Question: after clicking link button, Modal popUp appears with Iframe which has a login page. Every thing is ok until this. But after write UserName and password i response redirect target page. But Target page gives me server error: Login.aspx to Target.aspx page return me below error...

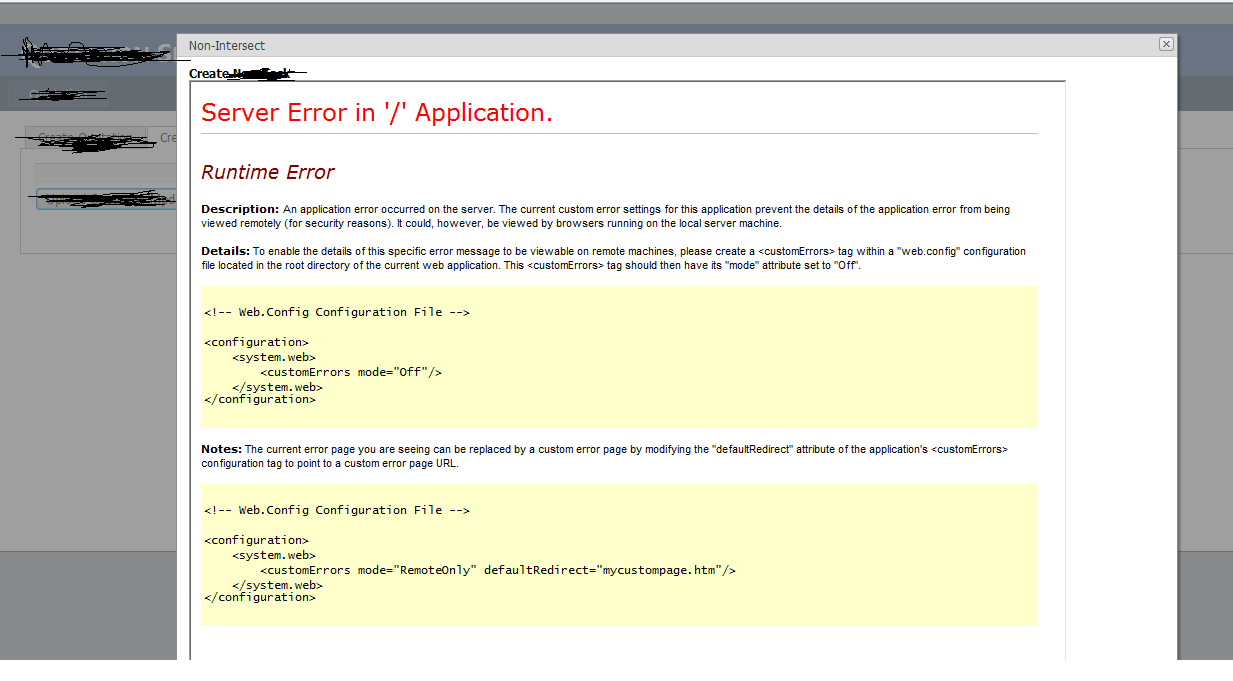
Answer: You should required to redirect parent page instead of modal popup in case of iFrame. Here parent would be the page where you have taken iFrame.